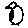
Label: bird